Question: Like shown in the following picture I've got a form in my application.
There are 3 FormItems, of which two contains a ComboBox and one a HGroup with a ComboBox and an Image.
In the last FormItem the label isn't centered vertically.
The difference between FormItem 2-3 (in the pic red) is 18px.
The difference between FormItem 1-2 (in the pic green) is 22px.
I assume this is because of the HGroup but I don't know how to solve this problem.
Any hints?
The code is:
'''
<mx:Form>
<mx:FormItem id="type" label="xxx:">
<s:ComboBox />
</mx:FormItem>
<mx:FormItem label="xxx:">
<s:ComboBox />
</mx:FormItem>
<mx:FormItem label="xxx:">
<s:HGroup verticalAlign="middle"
height="25">
<s:ComboBox />
<mx:Image source="@Embed(source='assets/icons/info_xsmall.png')" />
</s:HGroup>
</mx:FormItem>
</mx:Form>
'''

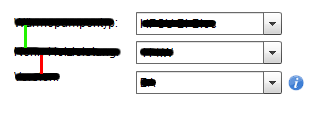
Answer: Do you need the HGroup? Instead try using the "direction" property of FormItem and setting it to "horizontal". So your code would now be:
'''
<mx:Form>
<mx:FormItem id="type" label="xxx:">
<s:ComboBox />
</mx:FormItem>
<mx:FormItem label="xxx:">
<s:ComboBox />
</mx:FormItem>
<mx:FormItem label="xxx:" direction="horizontal">
<s:ComboBox />
<mx:Image source="@Embed(source='assets/icons/info_xsmall.png')" />
</mx:FormItem>
</mx:Form>
'''